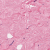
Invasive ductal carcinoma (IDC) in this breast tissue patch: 0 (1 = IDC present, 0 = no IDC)